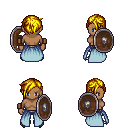
a pixel art fantasy rpg character, female body template, human, dark skin, overskirt, metal pants, blonde pixie cut hairstyle, leather bracers, metal boots, shield, four views (front, back, left, right), 2x2 character sprite sheet, small pixel art, hard edges, no anti-aliasing